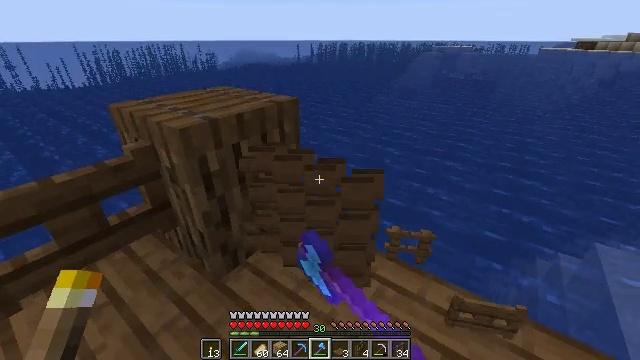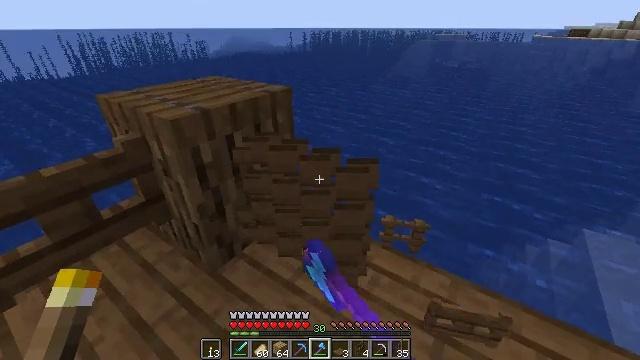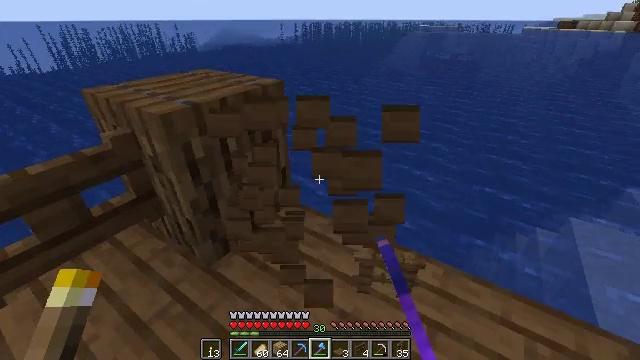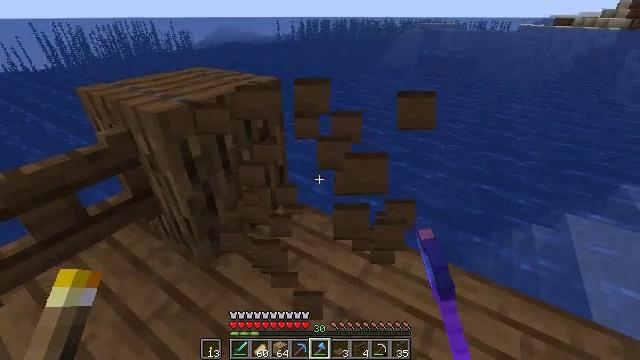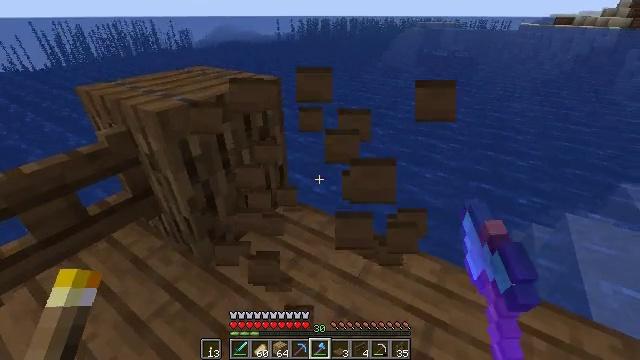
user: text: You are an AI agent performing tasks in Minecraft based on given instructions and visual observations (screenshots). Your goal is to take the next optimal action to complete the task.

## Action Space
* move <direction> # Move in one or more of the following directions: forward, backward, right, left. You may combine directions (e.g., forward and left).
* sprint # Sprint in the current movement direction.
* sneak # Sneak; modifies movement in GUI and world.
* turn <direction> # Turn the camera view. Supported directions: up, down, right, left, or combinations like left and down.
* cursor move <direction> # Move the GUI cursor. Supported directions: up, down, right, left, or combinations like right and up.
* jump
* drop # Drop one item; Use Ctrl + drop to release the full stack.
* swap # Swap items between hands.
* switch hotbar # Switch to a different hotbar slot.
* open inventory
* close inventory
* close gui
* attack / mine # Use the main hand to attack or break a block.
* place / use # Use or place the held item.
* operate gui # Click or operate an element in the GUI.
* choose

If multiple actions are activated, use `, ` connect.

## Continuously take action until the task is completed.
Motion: motion action
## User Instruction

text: Mine the spruce fence gate.
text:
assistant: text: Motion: turn right and down, attack / mine
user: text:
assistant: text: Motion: turn right and down, attack / mine
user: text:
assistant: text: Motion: attack / mine
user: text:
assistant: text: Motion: attack / mine
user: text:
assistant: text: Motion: attack / mine